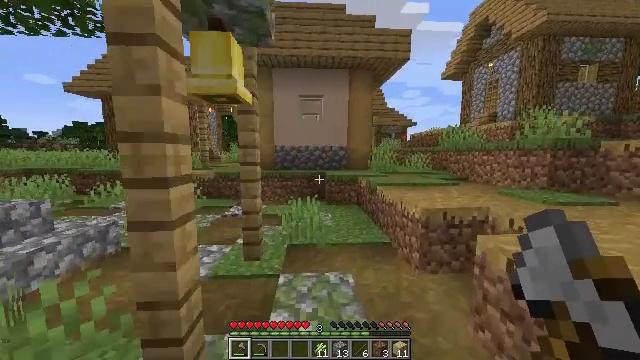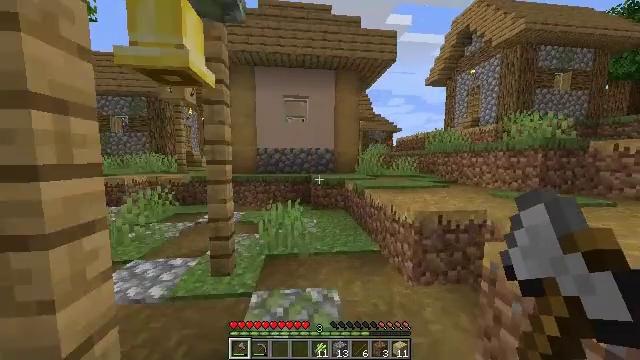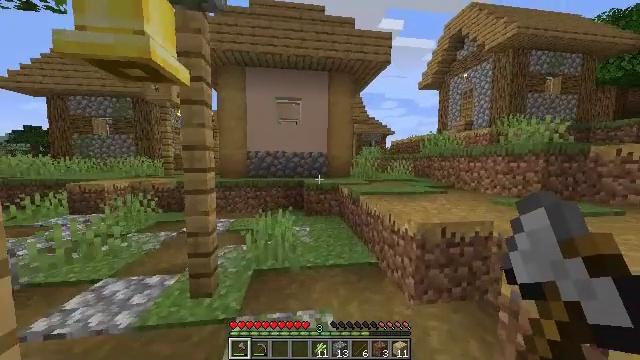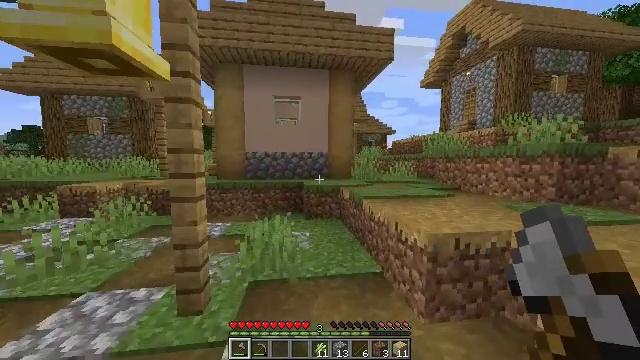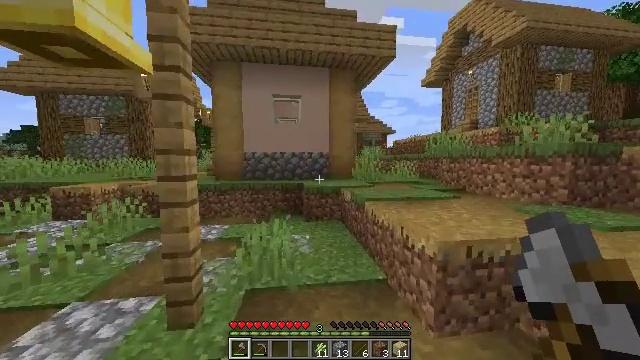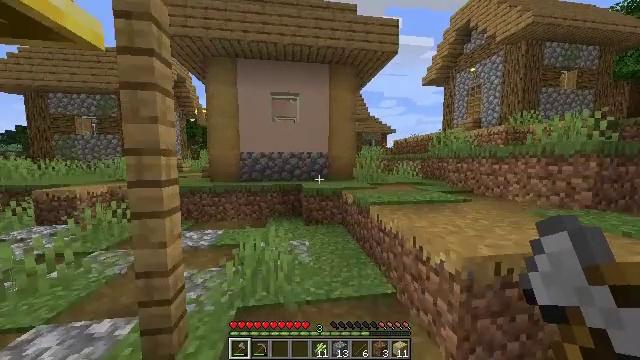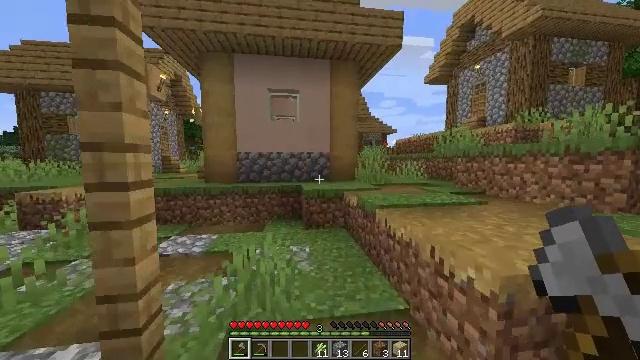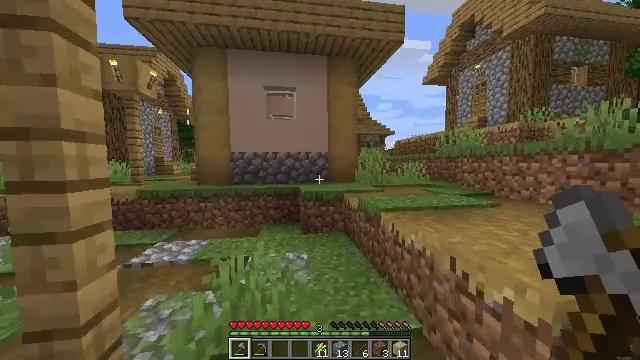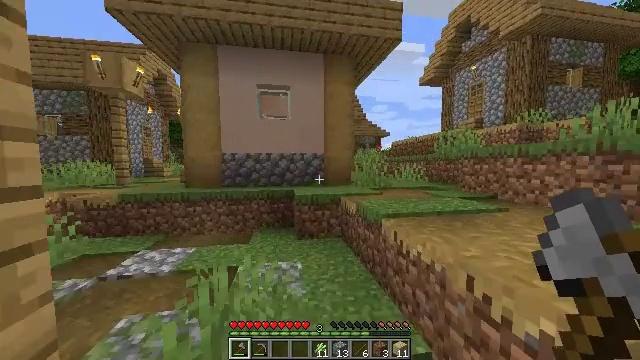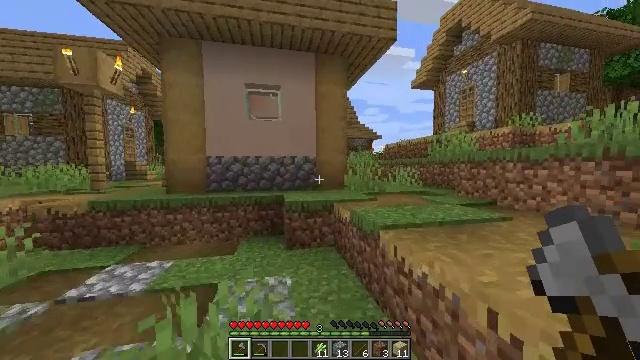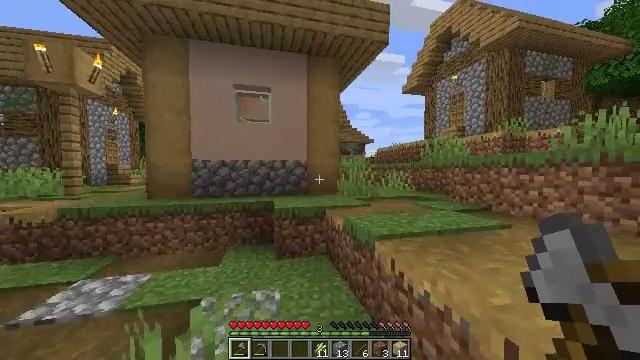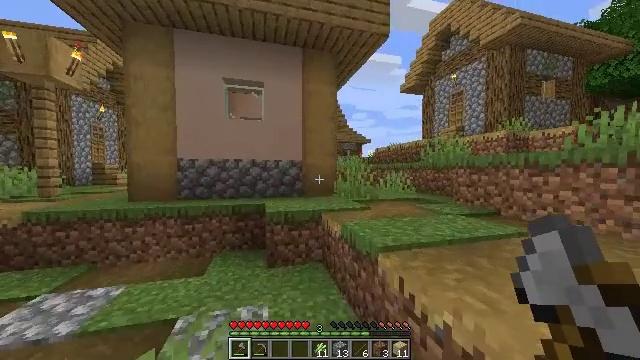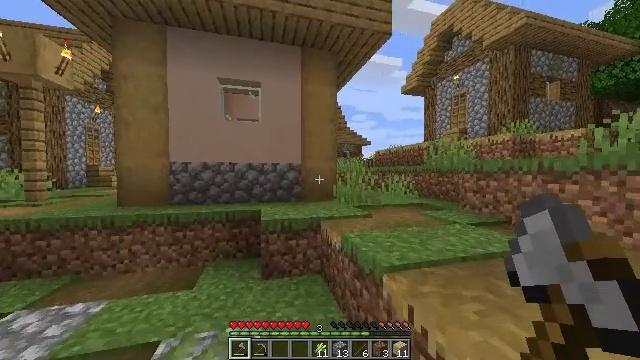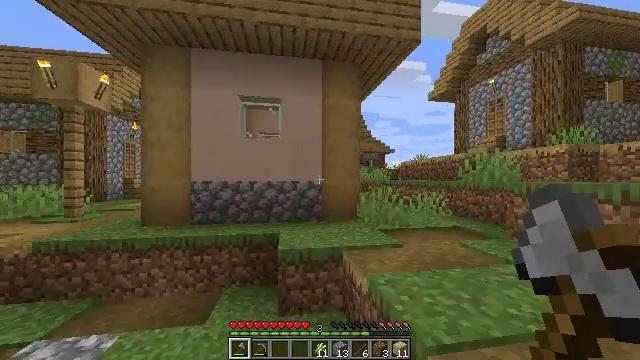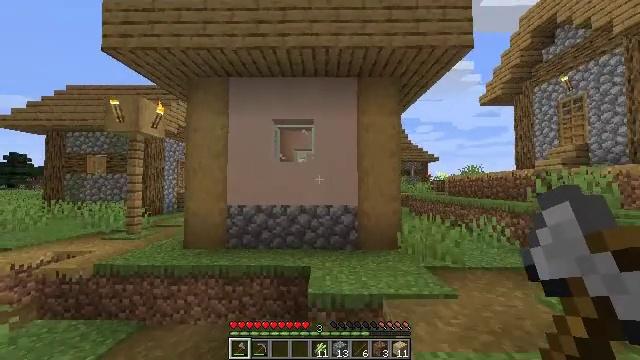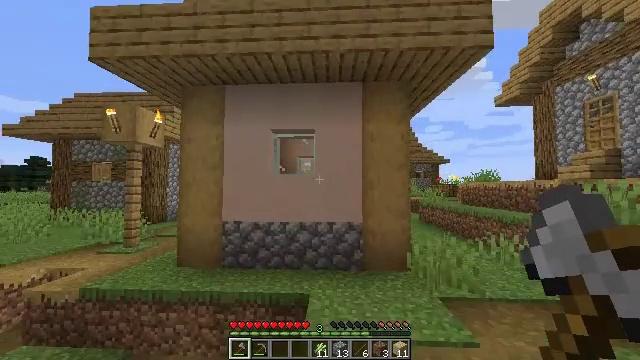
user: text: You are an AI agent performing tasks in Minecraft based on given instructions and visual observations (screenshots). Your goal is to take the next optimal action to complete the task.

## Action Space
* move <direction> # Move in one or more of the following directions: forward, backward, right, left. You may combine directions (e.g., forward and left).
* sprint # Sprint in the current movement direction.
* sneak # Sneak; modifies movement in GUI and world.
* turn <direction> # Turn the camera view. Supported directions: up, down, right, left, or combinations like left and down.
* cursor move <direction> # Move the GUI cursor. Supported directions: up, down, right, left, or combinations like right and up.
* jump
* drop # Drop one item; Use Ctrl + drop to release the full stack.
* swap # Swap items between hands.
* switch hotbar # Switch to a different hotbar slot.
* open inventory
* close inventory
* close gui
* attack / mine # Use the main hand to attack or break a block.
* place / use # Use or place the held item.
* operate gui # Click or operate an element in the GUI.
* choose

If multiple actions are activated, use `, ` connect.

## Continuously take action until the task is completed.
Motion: motion action
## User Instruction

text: Recover the brewing stand by mining it.
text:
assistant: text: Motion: move forward, sprint, turn right and up
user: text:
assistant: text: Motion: move forward, sprint, turn right
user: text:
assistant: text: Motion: move forward, sprint
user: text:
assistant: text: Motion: move forward, sprint
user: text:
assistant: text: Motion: move forward, sprint
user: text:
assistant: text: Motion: move forward, sprint
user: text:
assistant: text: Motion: move forward, sprint
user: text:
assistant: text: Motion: move forward, sprint, turn right
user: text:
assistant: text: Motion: move forward, sprint, turn right
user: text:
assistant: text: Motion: move forward, sprint, turn right and up
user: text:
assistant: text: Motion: move forward, sprint
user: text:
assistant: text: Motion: move forward, sprint, jump
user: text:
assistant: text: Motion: move forward and move right, sprint, turn left and up, jump
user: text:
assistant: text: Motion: move forward and move right, sprint, turn left and up, jump
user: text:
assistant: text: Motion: move forward and move right, sprint, turn left, jump
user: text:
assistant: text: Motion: move forward and move right, sprint, jump
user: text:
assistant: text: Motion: move forward and move right, sprint
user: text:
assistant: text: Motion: move forward and move right, sprint, turn right
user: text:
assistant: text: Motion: move forward and move right, sprint, turn right
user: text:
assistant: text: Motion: move forward, sprint, turn right and down
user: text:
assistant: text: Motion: move forward, sprint, turn right and down
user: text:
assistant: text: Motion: move forward, sprint, turn right and down
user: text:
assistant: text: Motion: move forward, sprint, turn right
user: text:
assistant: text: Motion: move forward, sprint, turn right
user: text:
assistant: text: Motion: move forward, sprint
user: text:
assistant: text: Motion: move forward, sprint
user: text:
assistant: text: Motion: move forward, sprint
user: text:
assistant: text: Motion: move forward, sprint, turn left
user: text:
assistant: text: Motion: move forward, sprint, turn left and up
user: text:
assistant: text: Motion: move forward, sprint, turn left